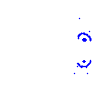
Particle: proton